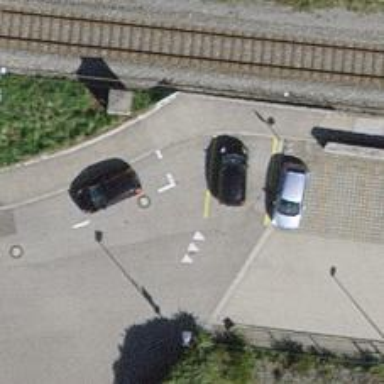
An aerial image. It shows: Disabled parking space.